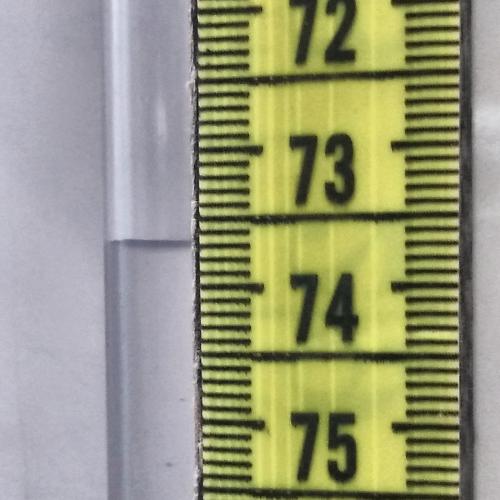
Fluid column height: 73.7 cm